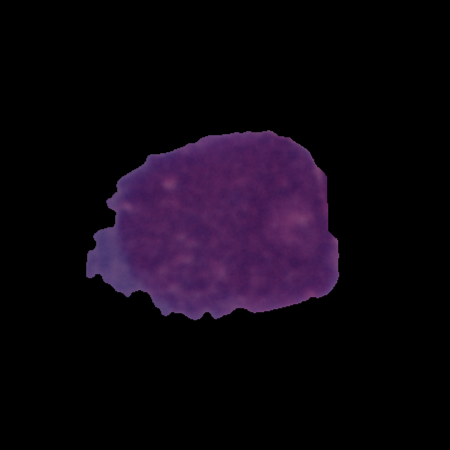
Label: cancer